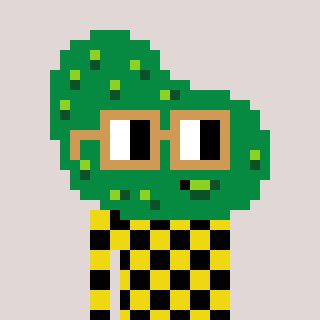
a pixel art character with square brown glasses, a pickle-shaped head and a yellow-colored body on a warm background